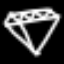
Label: diamond